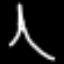
Label: The Eiffel Tower